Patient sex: F
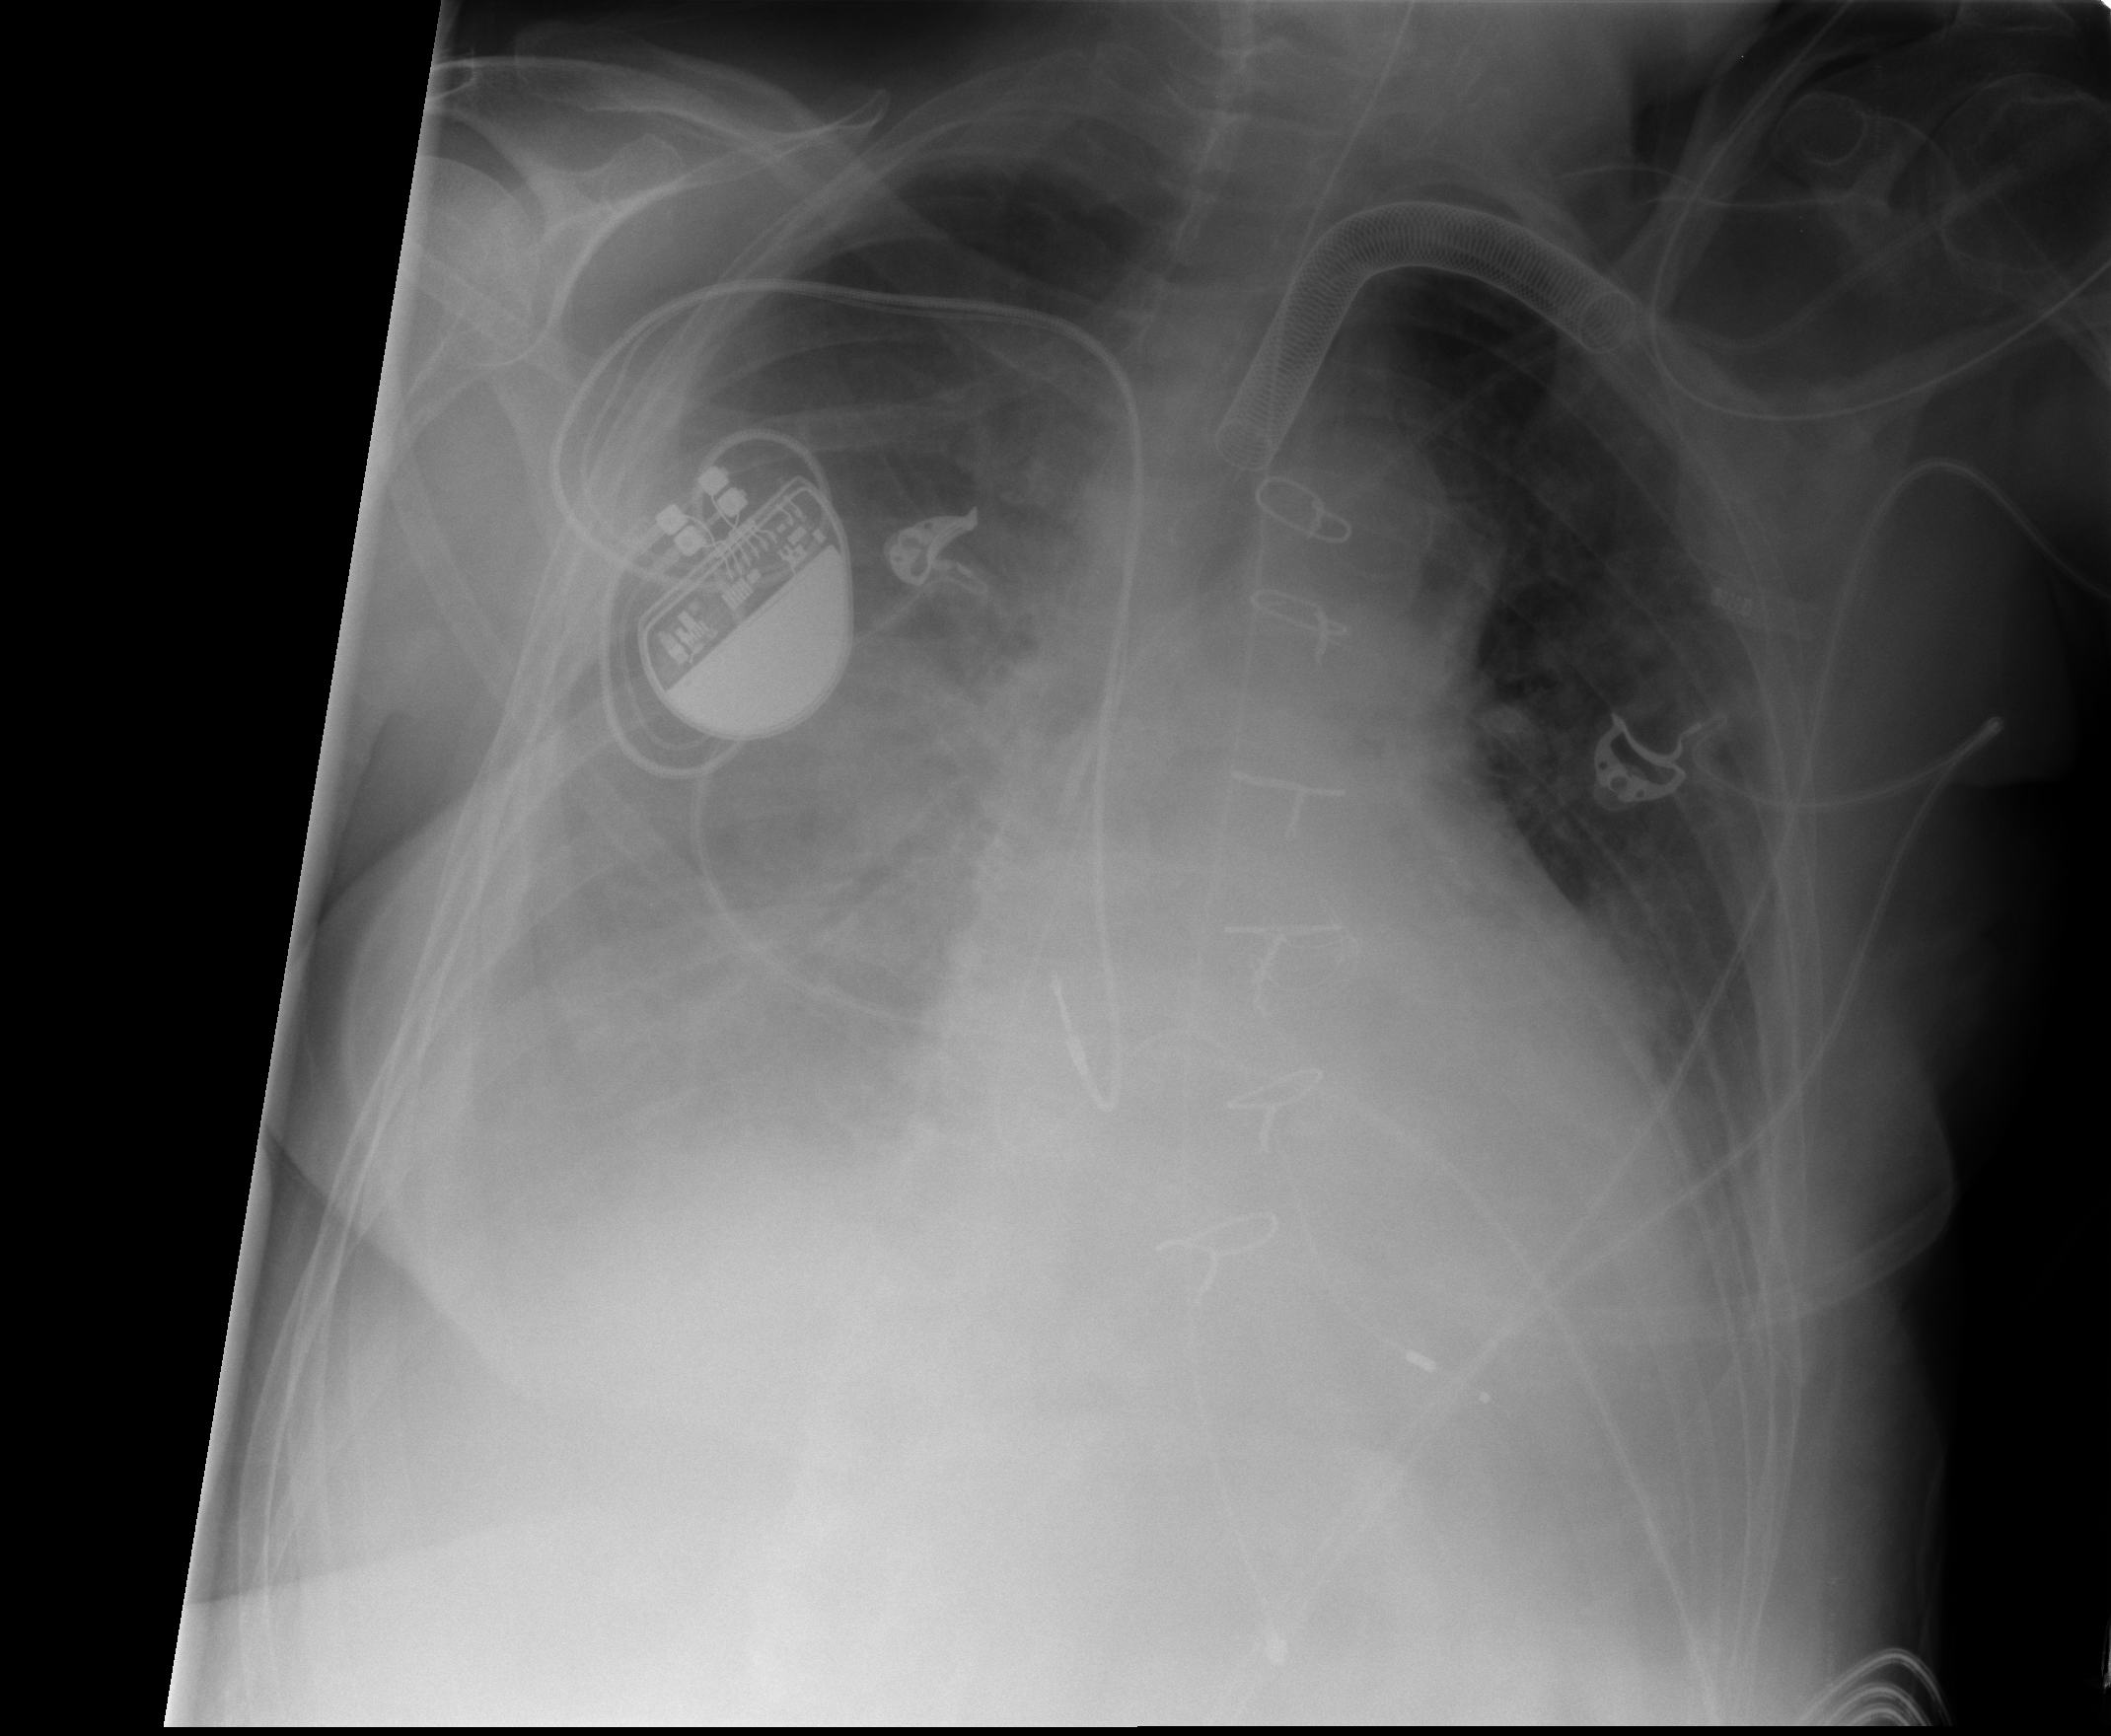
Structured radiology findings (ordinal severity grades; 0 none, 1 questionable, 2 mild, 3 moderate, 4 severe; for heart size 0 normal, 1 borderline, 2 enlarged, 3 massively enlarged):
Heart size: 1
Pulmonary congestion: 2
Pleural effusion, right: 3
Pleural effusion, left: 2
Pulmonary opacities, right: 2
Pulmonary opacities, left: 0
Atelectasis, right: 3
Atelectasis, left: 2